Question: Calculate the algebraic expression Z, for which n is inputted by user. Use 2 for loops to solve the problem.

My code so far:
'''
using System;
using System.Collections.Generic;
using System.Linq;
using System.Text;
using System.Collections;
namespace ConsoleApplication1
{
class Program
{
static void Main(string[] args)
{
int n, k = 1;
double z;
float sum, p;
n = Console.Read();
for (int i = 0; i < n; i+=2)
{
sum += p;
for (int j = 0; j < n; j++)
{
p *= (3 * k + 2);
}
}
}
}
}
'''
I'm totally stack in the for loops... any help is appreciated.
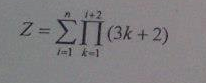
Answer: - - -
So the code below should give the correct result:
'''
float sum = 0;
int n = Console.Read();
for (int i = 1; i <= n; i++)
{
float p = 1;
for (int k = 1; k <= i+2; k++)
{
p *= (3 * k + 2);
}
sum += p;
}
'''